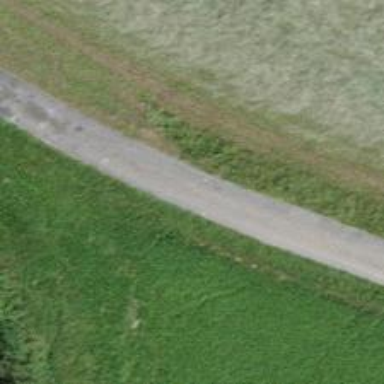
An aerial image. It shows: Unclassified road.